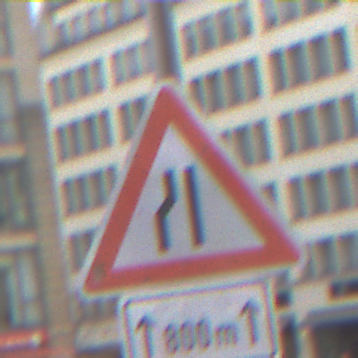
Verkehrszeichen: EinseitigVerengteFahrbahnLinks
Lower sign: LaengeEinerStrecke1
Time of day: Midday
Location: Outdoor (Urban)
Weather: Overcast
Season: NotSpecified
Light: Natural